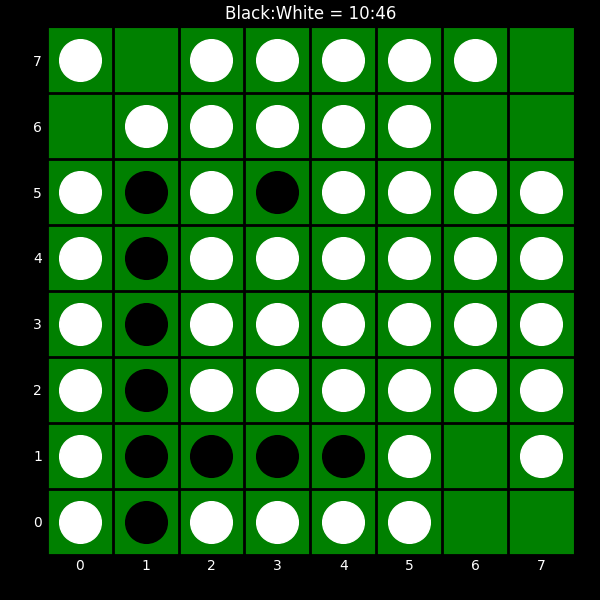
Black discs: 10
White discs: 46